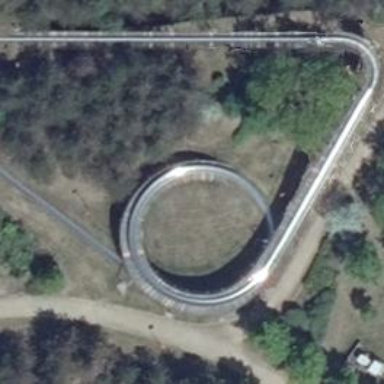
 located in track area with leisure land."